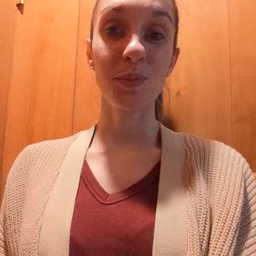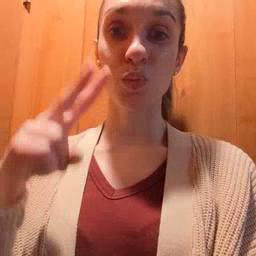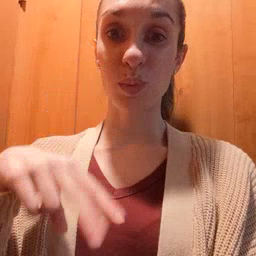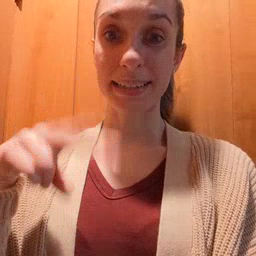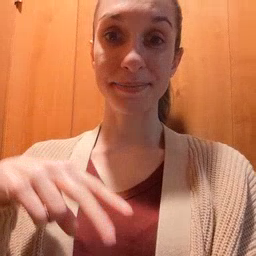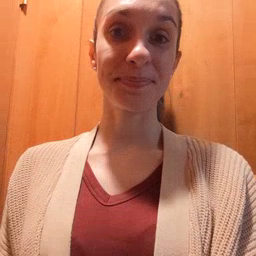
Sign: read